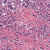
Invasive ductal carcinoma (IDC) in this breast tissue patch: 1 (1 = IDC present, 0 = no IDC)